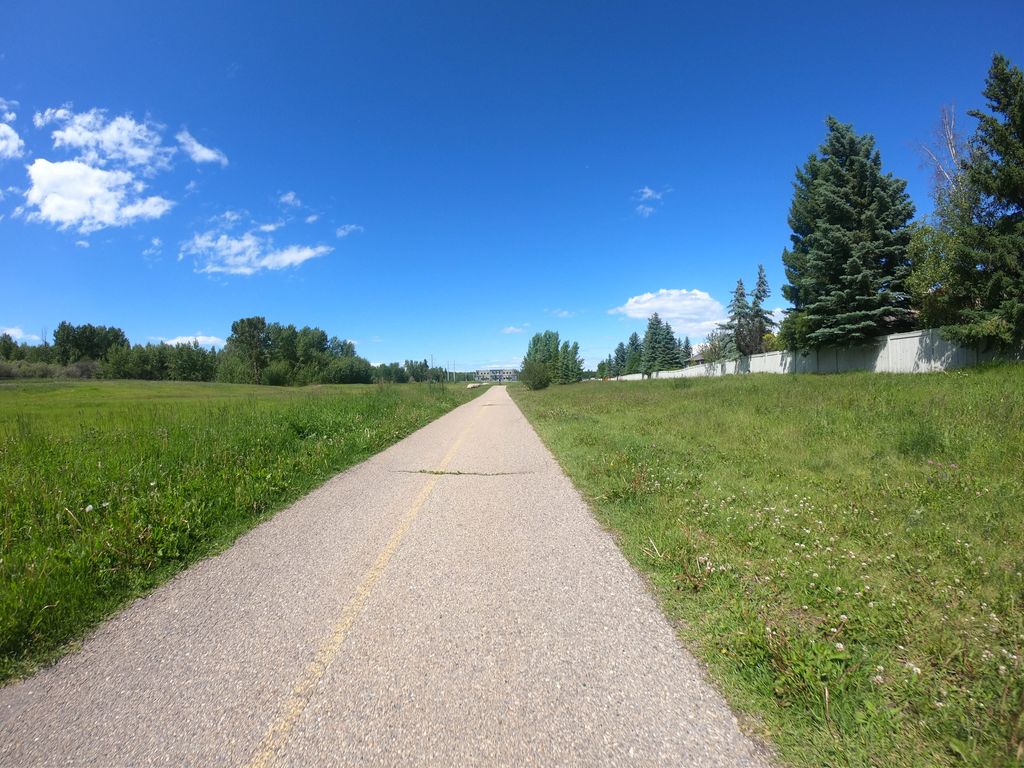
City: calgary